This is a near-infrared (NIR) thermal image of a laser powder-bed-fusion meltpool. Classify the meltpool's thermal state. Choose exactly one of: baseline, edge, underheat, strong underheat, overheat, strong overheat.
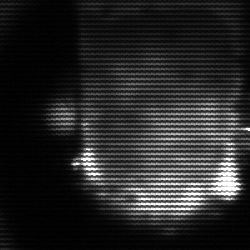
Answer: baseline